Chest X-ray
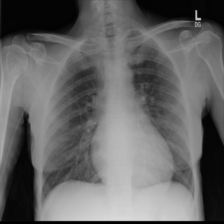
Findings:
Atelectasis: negative
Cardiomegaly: negative
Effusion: negative
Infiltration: negative
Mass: negative
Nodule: negative
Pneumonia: negative
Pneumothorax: negative
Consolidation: negative
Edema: negative
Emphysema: negative
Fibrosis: negative
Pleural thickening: negative
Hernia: negative